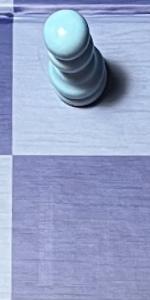
Label: Empty